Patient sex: F
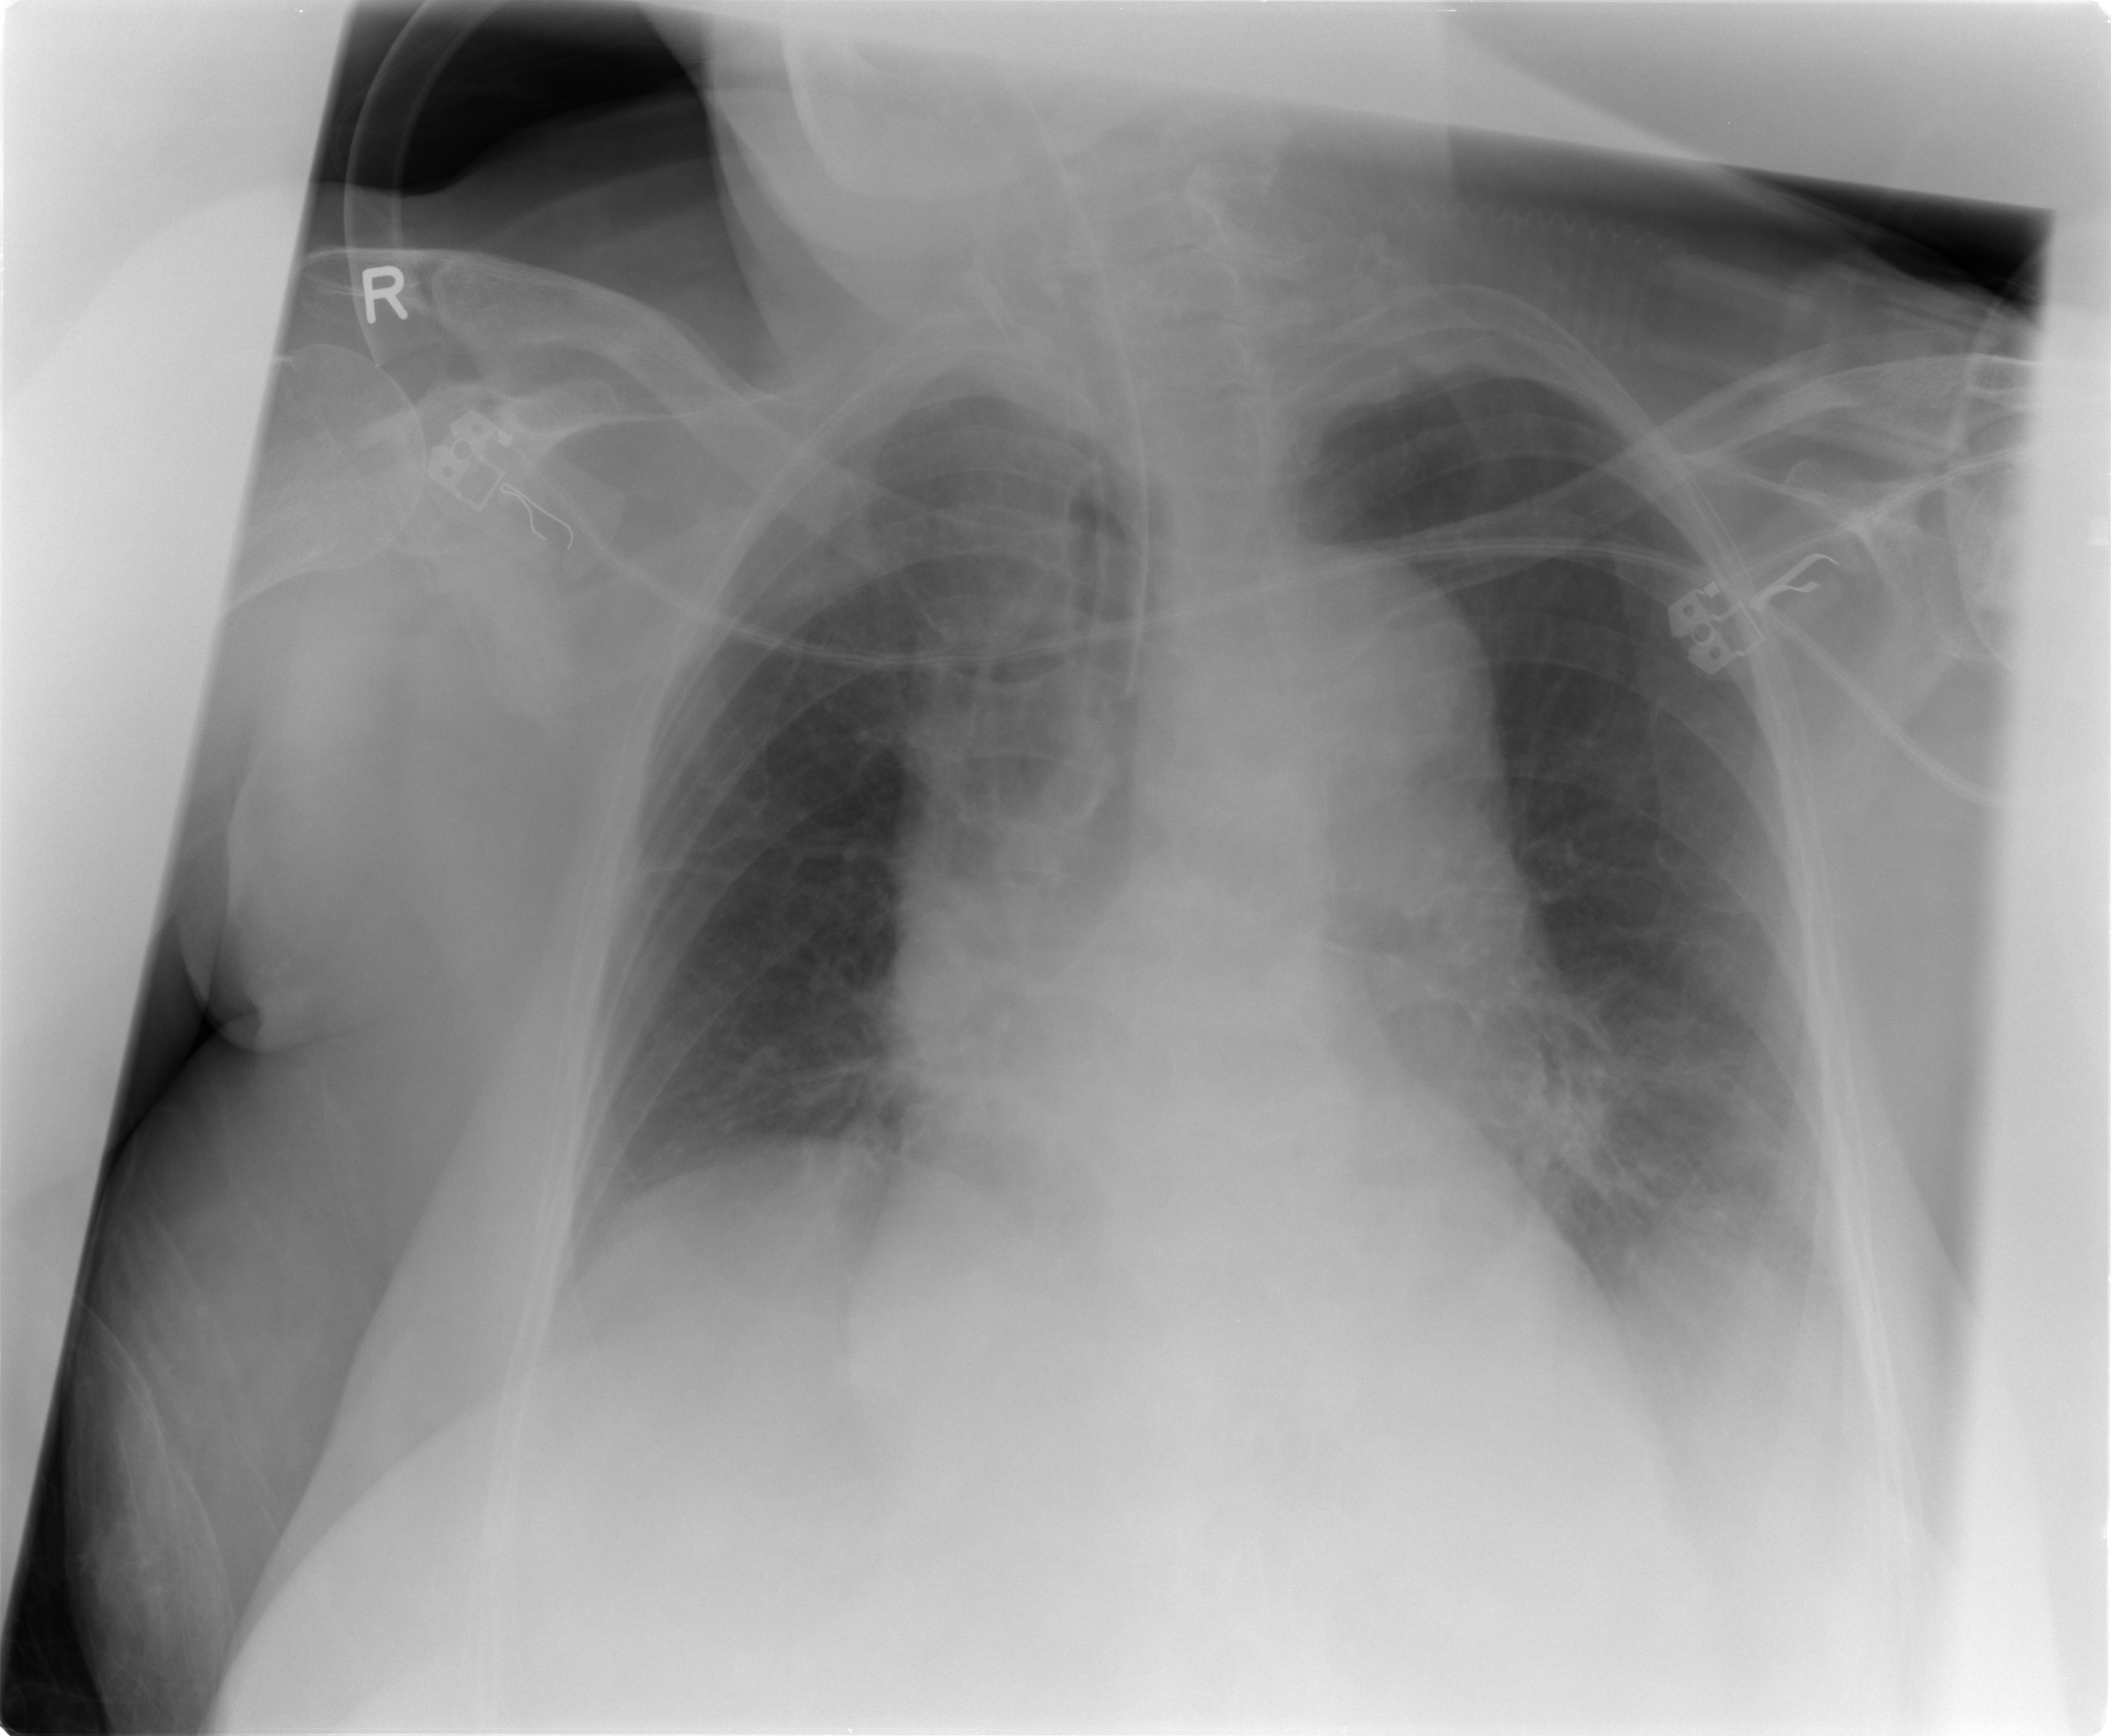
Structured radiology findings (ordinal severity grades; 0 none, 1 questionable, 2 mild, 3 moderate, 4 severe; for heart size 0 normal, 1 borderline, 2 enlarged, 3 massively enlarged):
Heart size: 1
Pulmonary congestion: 1
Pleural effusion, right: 1
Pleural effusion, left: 2
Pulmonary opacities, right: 1
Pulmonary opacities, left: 1
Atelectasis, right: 2
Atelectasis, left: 2